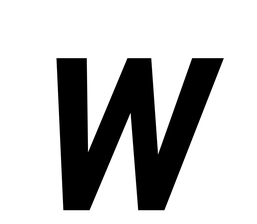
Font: Roboto-Italic_Condensed_Medium_Italic